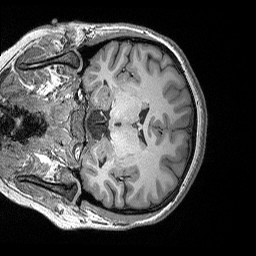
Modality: T1w
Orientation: coronal
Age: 25
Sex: female